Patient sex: F
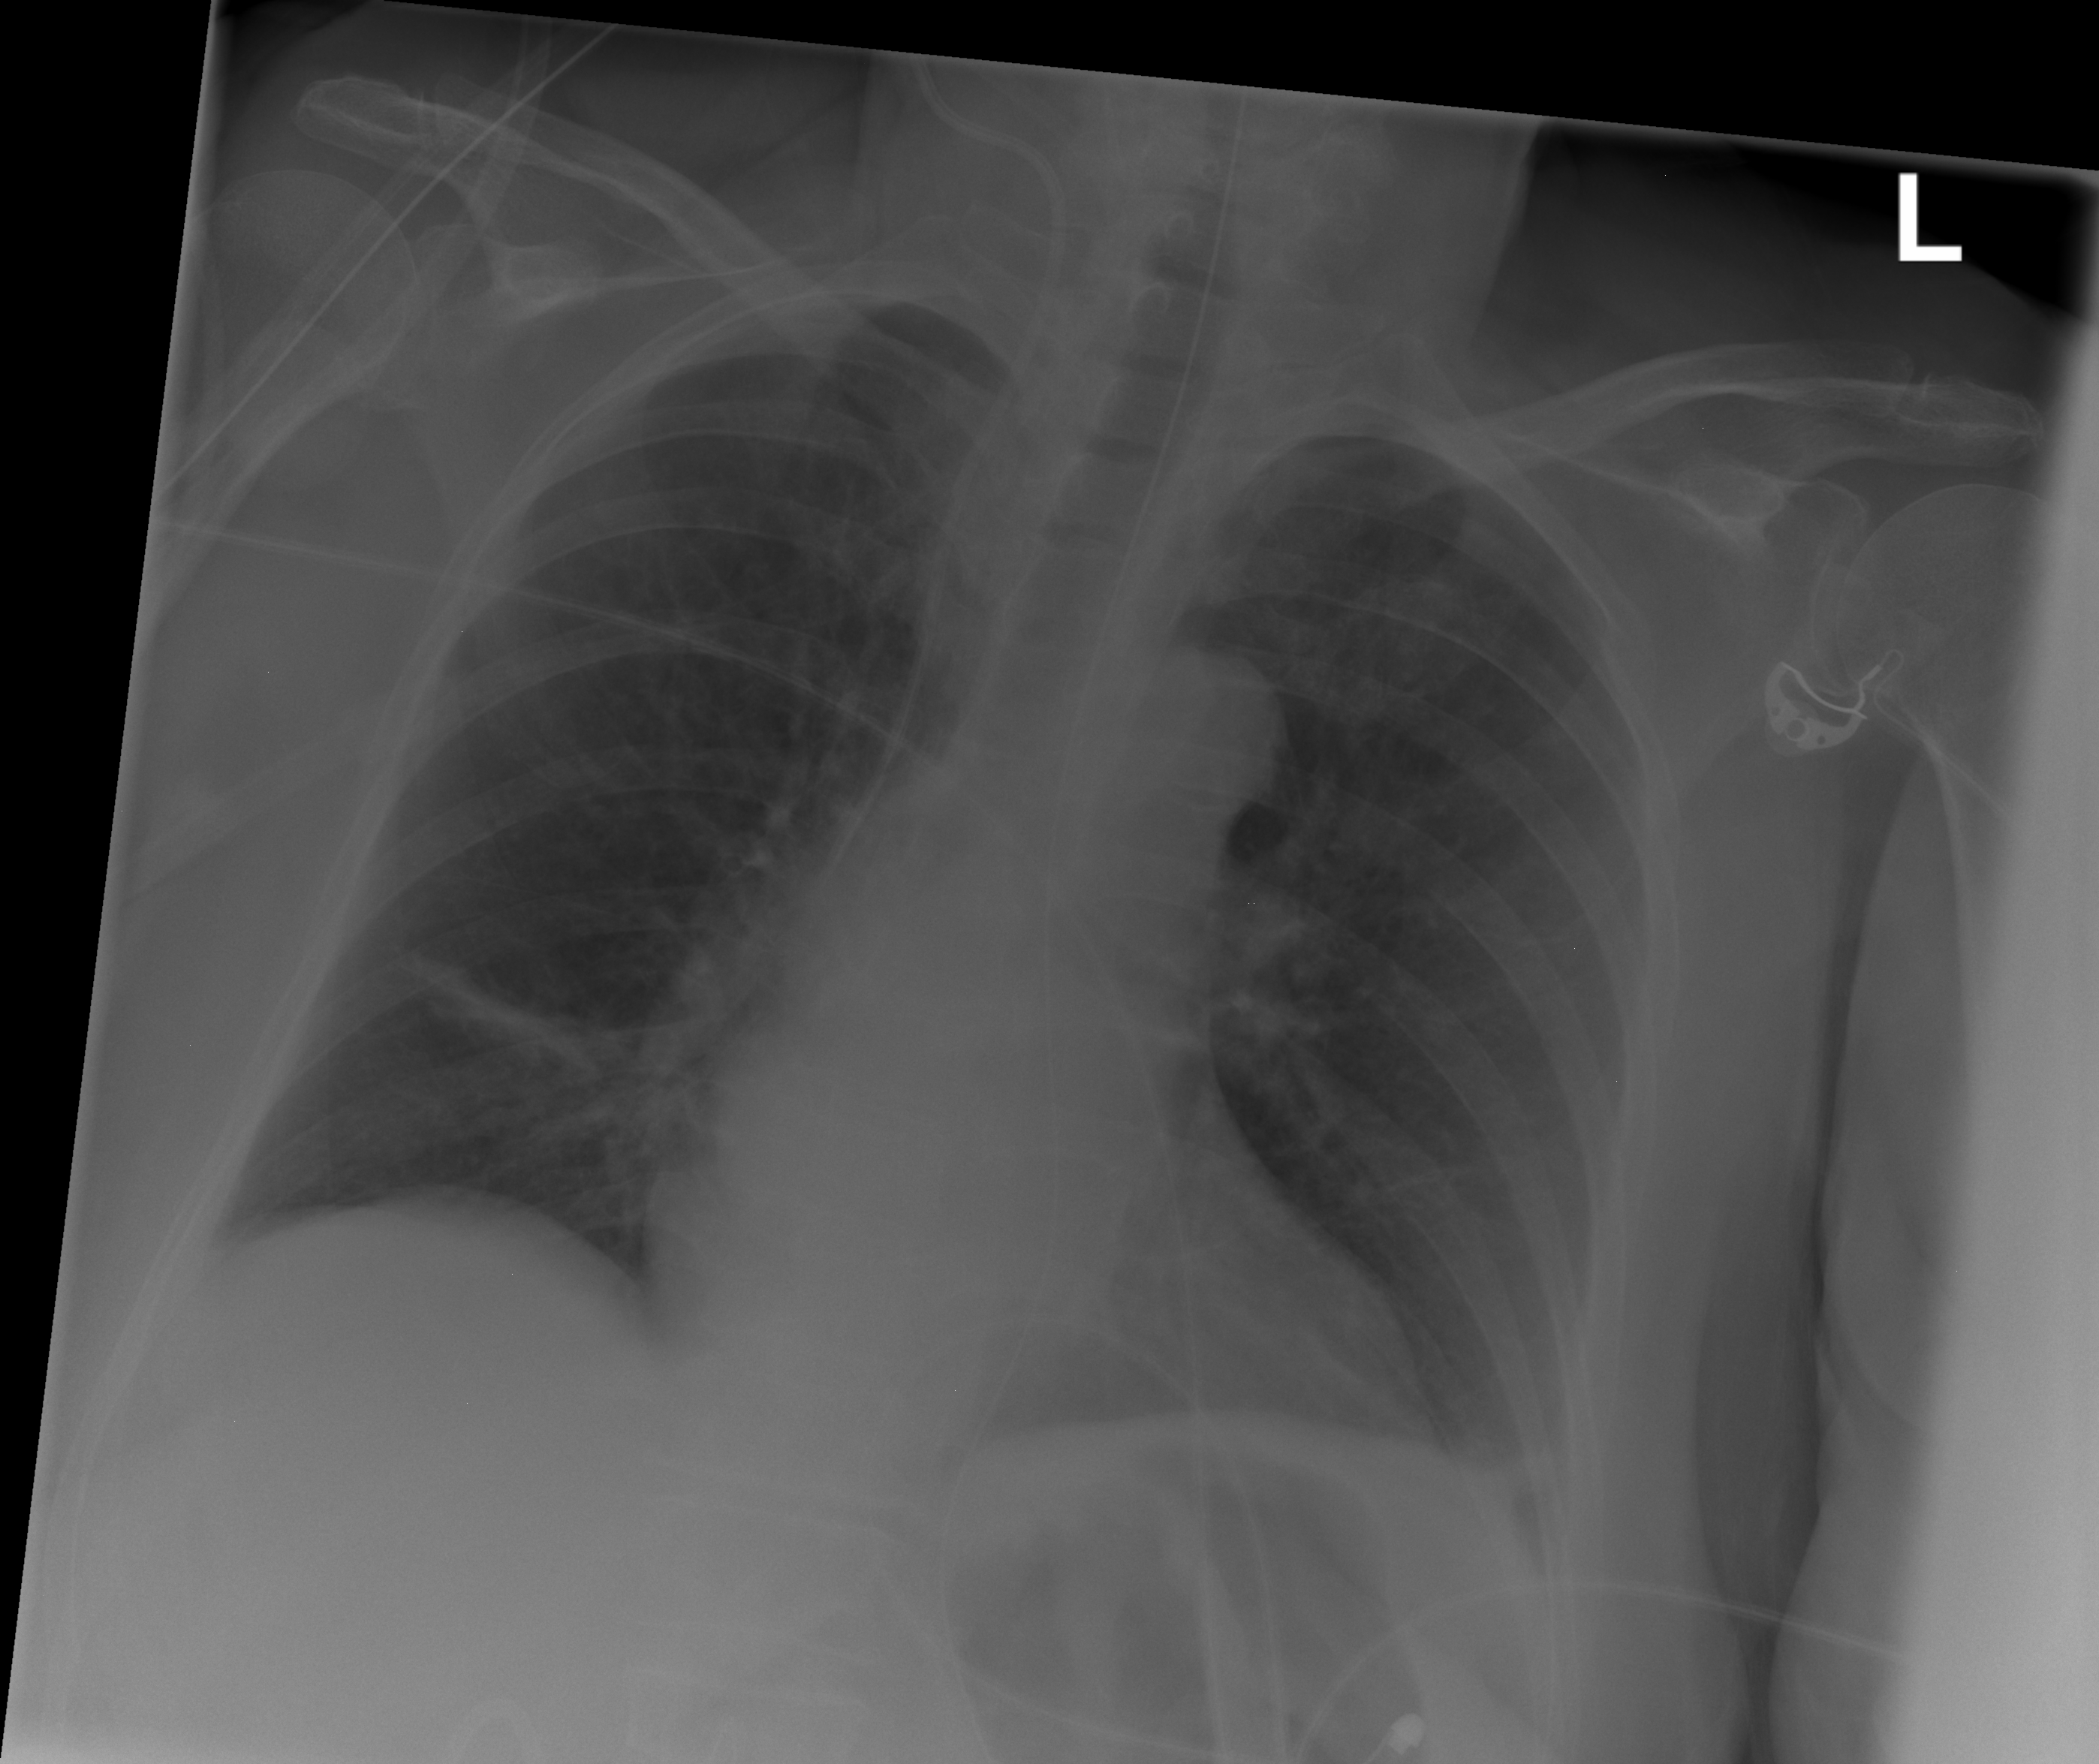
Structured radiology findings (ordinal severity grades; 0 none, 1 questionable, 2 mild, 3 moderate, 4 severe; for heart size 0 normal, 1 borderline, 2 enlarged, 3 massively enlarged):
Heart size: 0
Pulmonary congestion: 0
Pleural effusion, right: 0
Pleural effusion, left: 0
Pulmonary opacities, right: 0
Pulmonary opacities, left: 0
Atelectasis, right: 2
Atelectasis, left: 2